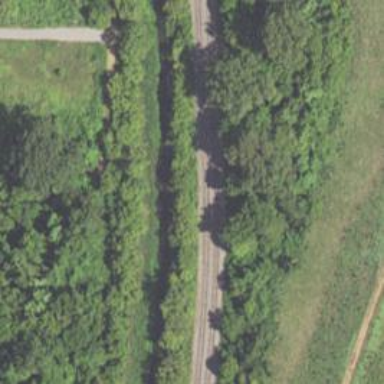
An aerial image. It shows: Railway spur service.